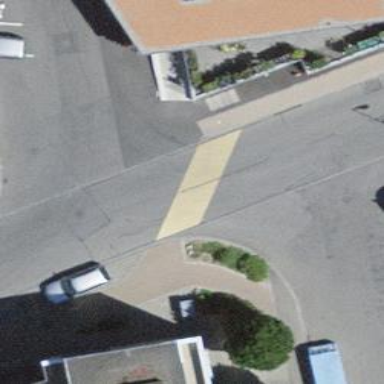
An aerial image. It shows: Bollard barrier.